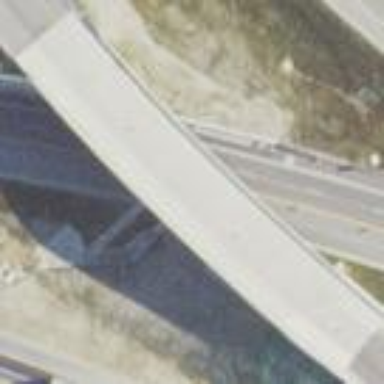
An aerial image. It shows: Beam bridge structure.